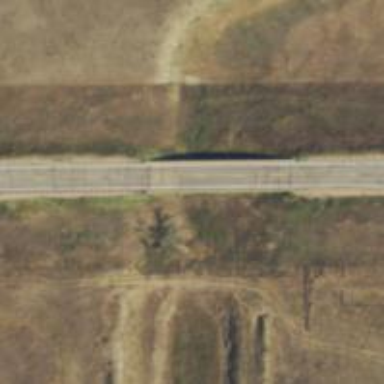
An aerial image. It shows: Primary highway bridge with asphalt surface. The track type is grade1.